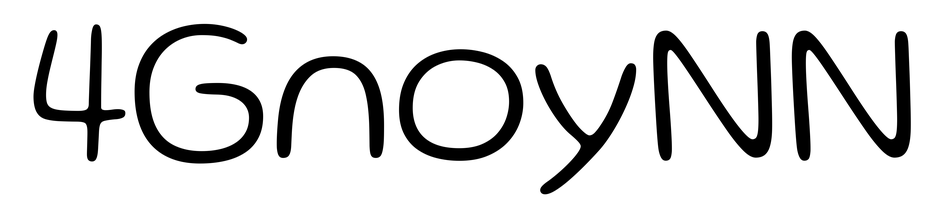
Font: Gluten_ExtraLight